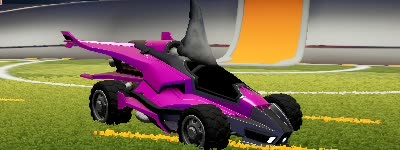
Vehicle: aftershock